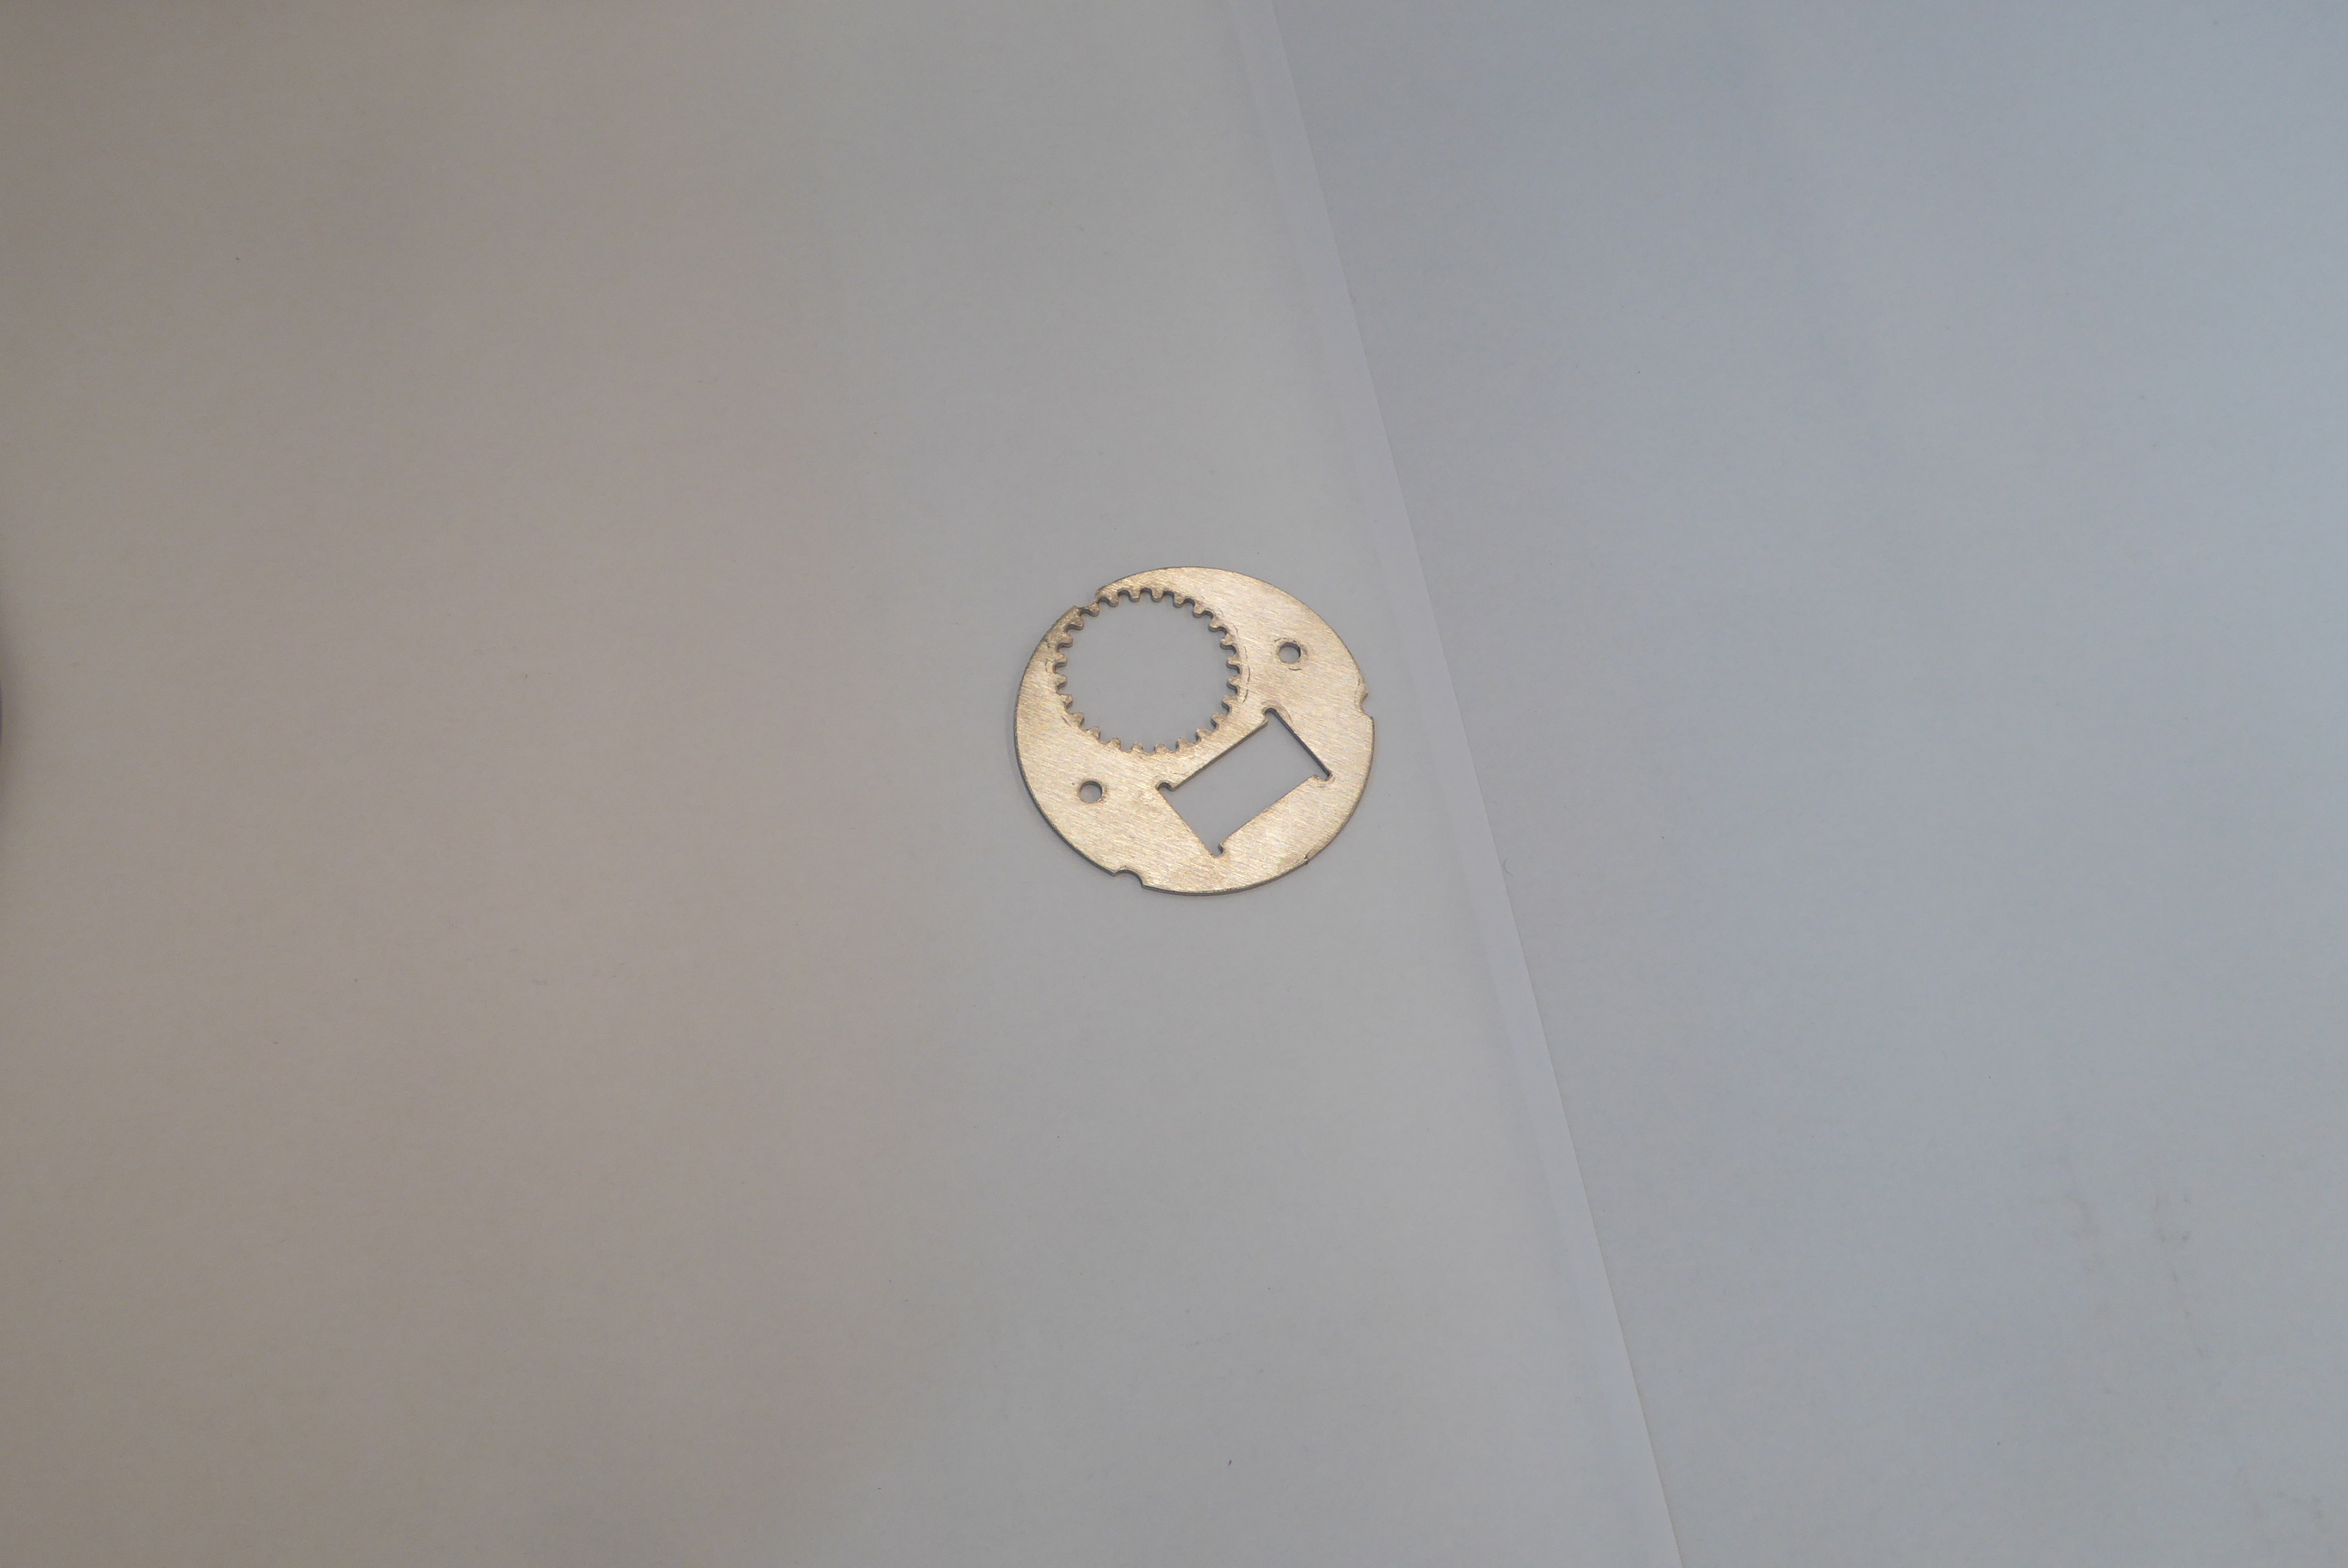
Label: Bottle Opener - Inlay